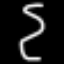
Label: squiggle